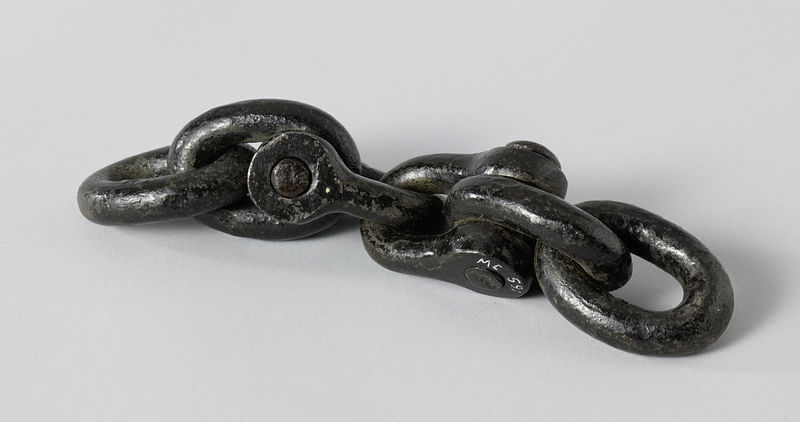
Titel: Twee harpsluitingen
Standort: Amsterdam
Institution: Rijksmuseum
Schlagwörter: noir, sombre, fer, antiquité, bateau, marin, metal, chaîne, acier, débris, morceau